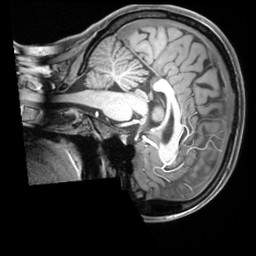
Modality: T1w
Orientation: sagittal
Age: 23
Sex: female
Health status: ill
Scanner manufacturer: siemens
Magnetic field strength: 3 T
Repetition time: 2.2 s
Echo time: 0.00218 s